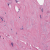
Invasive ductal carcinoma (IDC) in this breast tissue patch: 1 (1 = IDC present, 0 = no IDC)